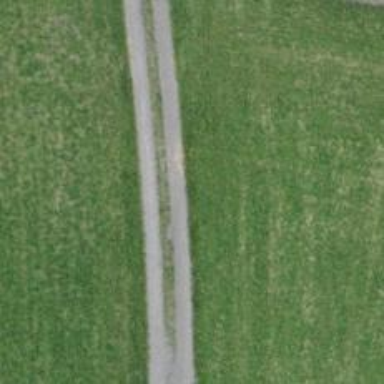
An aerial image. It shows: Gravel track with grade2 tracktype.